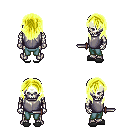
a pixel art fantasy rpg character, male body template, skeleton, steel chest armor, teal pants, gold long hairstyle, gray slippers, dagger, four views (front, back, left, right), 2x2 character sprite sheet, small pixel art, hard edges, no anti-aliasing